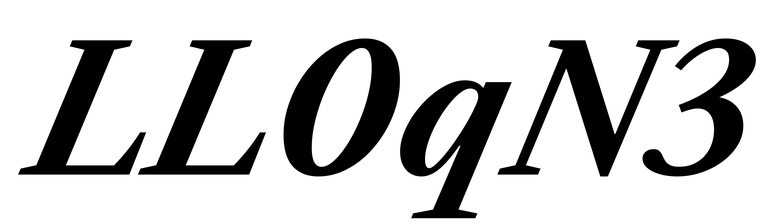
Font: LibreCaslonText-Italic_Bold_Italic